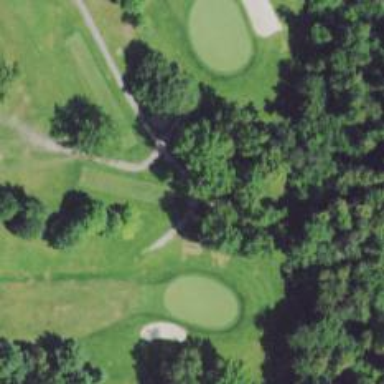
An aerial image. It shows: Pathway for golfing.